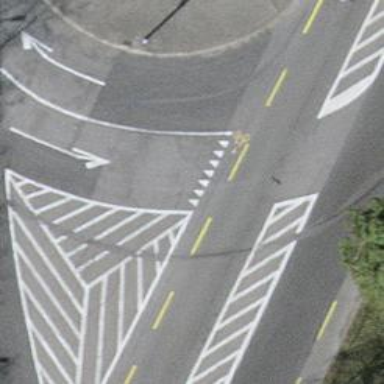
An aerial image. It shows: Secondary link road with asphalt surface.